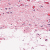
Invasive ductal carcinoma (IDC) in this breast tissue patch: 1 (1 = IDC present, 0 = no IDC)